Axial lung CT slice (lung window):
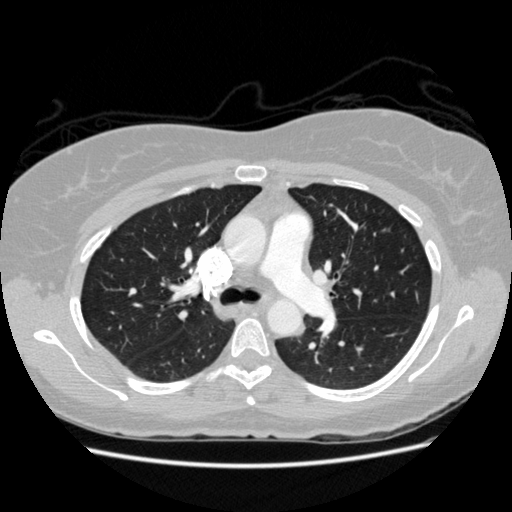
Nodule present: no